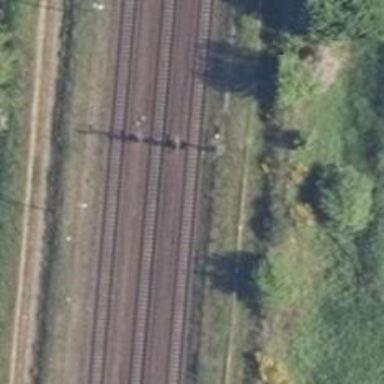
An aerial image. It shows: Railway signal.